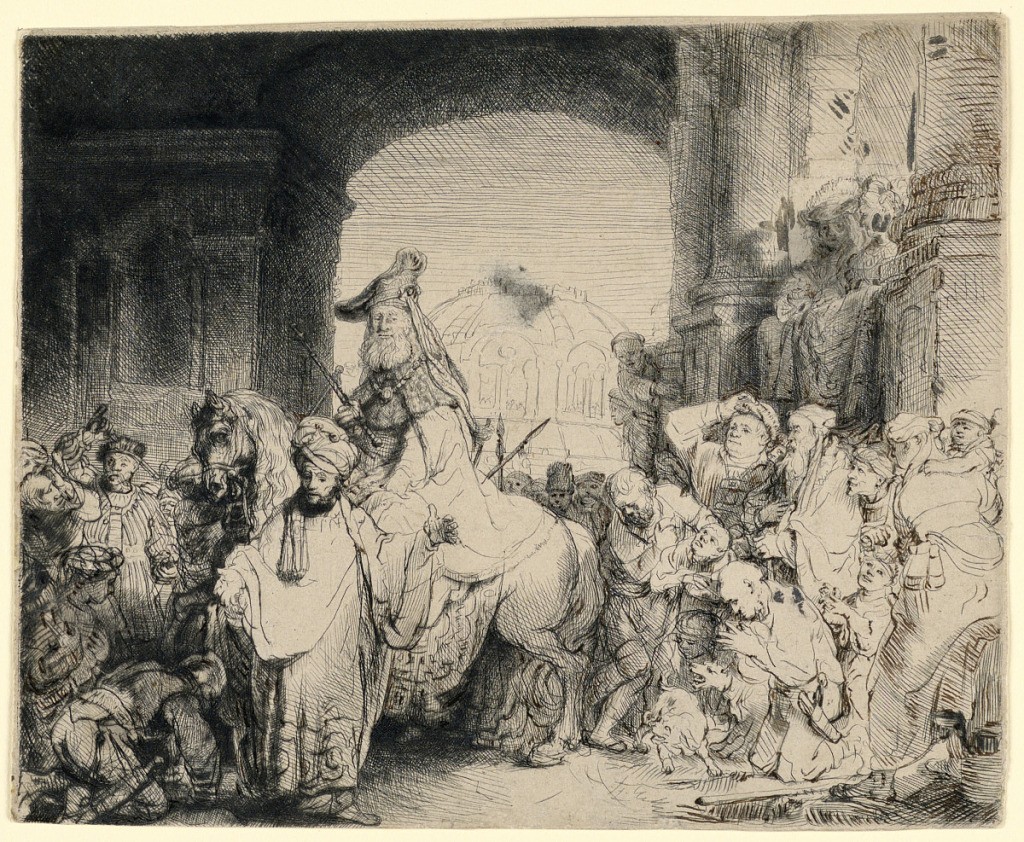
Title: The Triumph of Mordecai
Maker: Rembrandt Harmensz van Rijn, Dutch, 1606–1669
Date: ca. 1641
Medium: Etching on paper
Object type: Print
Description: Within a low archway, Mordecai, on horseback, is surrounded by a large group of people. In the foreground, left, a turbaned figure moves forward, gesturing toward the spectator.